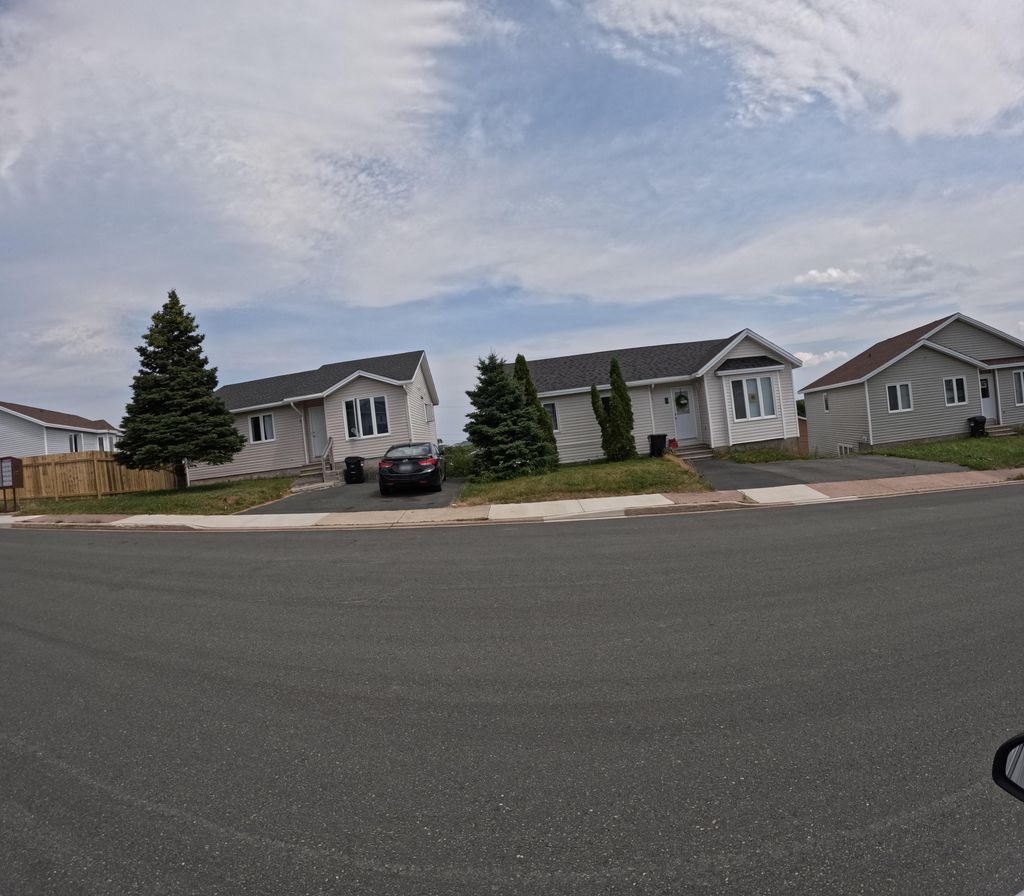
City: st_johns